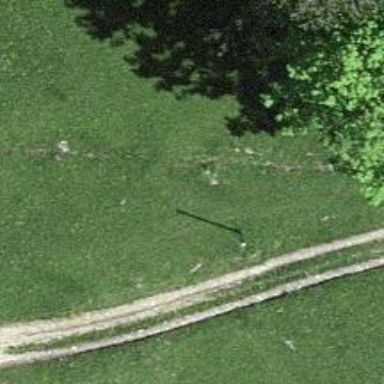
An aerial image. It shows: Power pole.